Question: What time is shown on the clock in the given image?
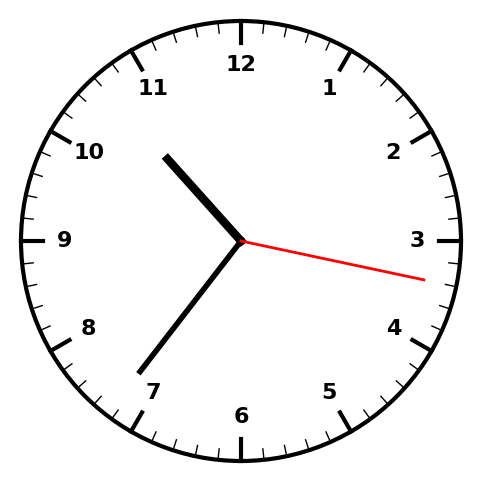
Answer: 10:36:17